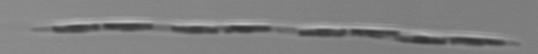
Label: Pseudo-nitzschia